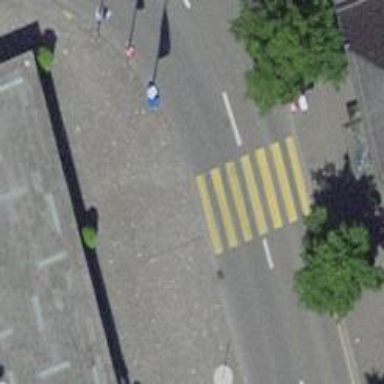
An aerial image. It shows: Marked road crossing.